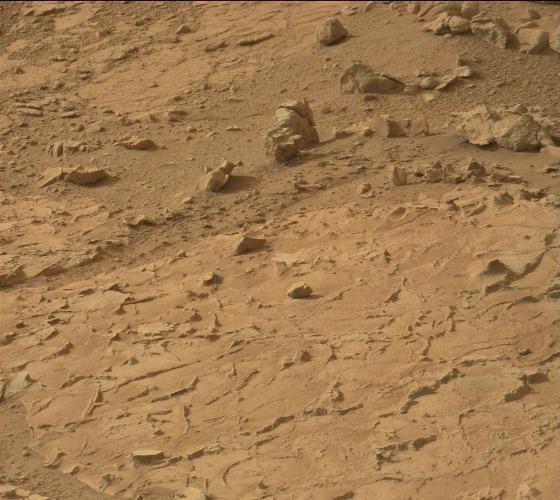
Terrain classes present: Bedrock, Gravel / Sand / Soil, Rock, Shadow